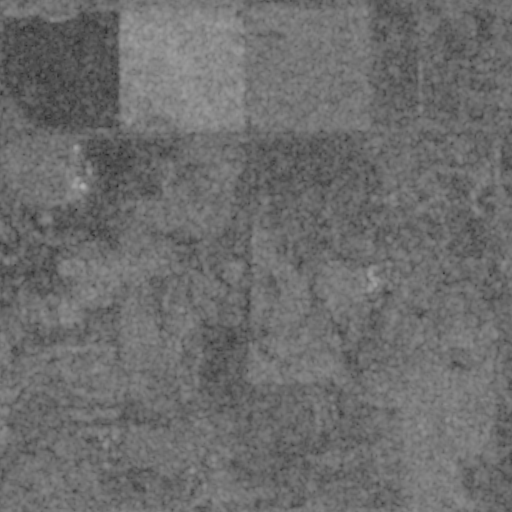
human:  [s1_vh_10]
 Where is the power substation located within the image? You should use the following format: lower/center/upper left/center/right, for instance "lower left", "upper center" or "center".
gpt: The power substation is located in the upper center of the image.
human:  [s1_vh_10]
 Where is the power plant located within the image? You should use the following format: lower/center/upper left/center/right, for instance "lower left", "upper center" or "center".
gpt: There is no power plant in the image.

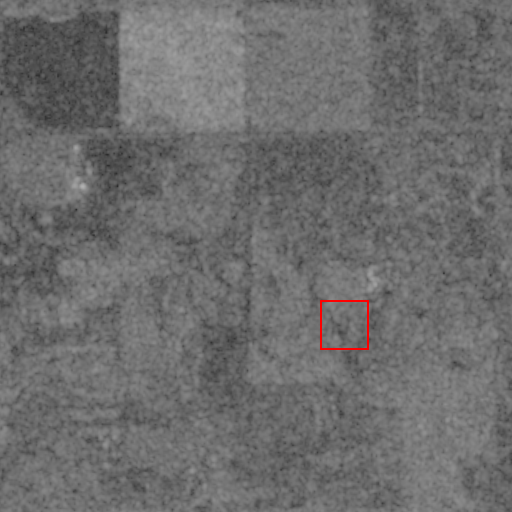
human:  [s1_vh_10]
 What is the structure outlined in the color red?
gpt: The structure outlined in red is a quarry.
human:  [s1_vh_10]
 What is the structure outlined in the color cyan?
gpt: There is no cyan outline.